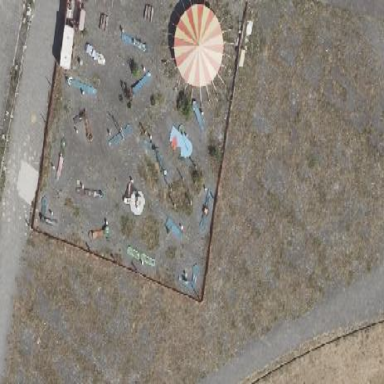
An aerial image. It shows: Miniature golf course.